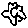
Label: flower